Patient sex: M
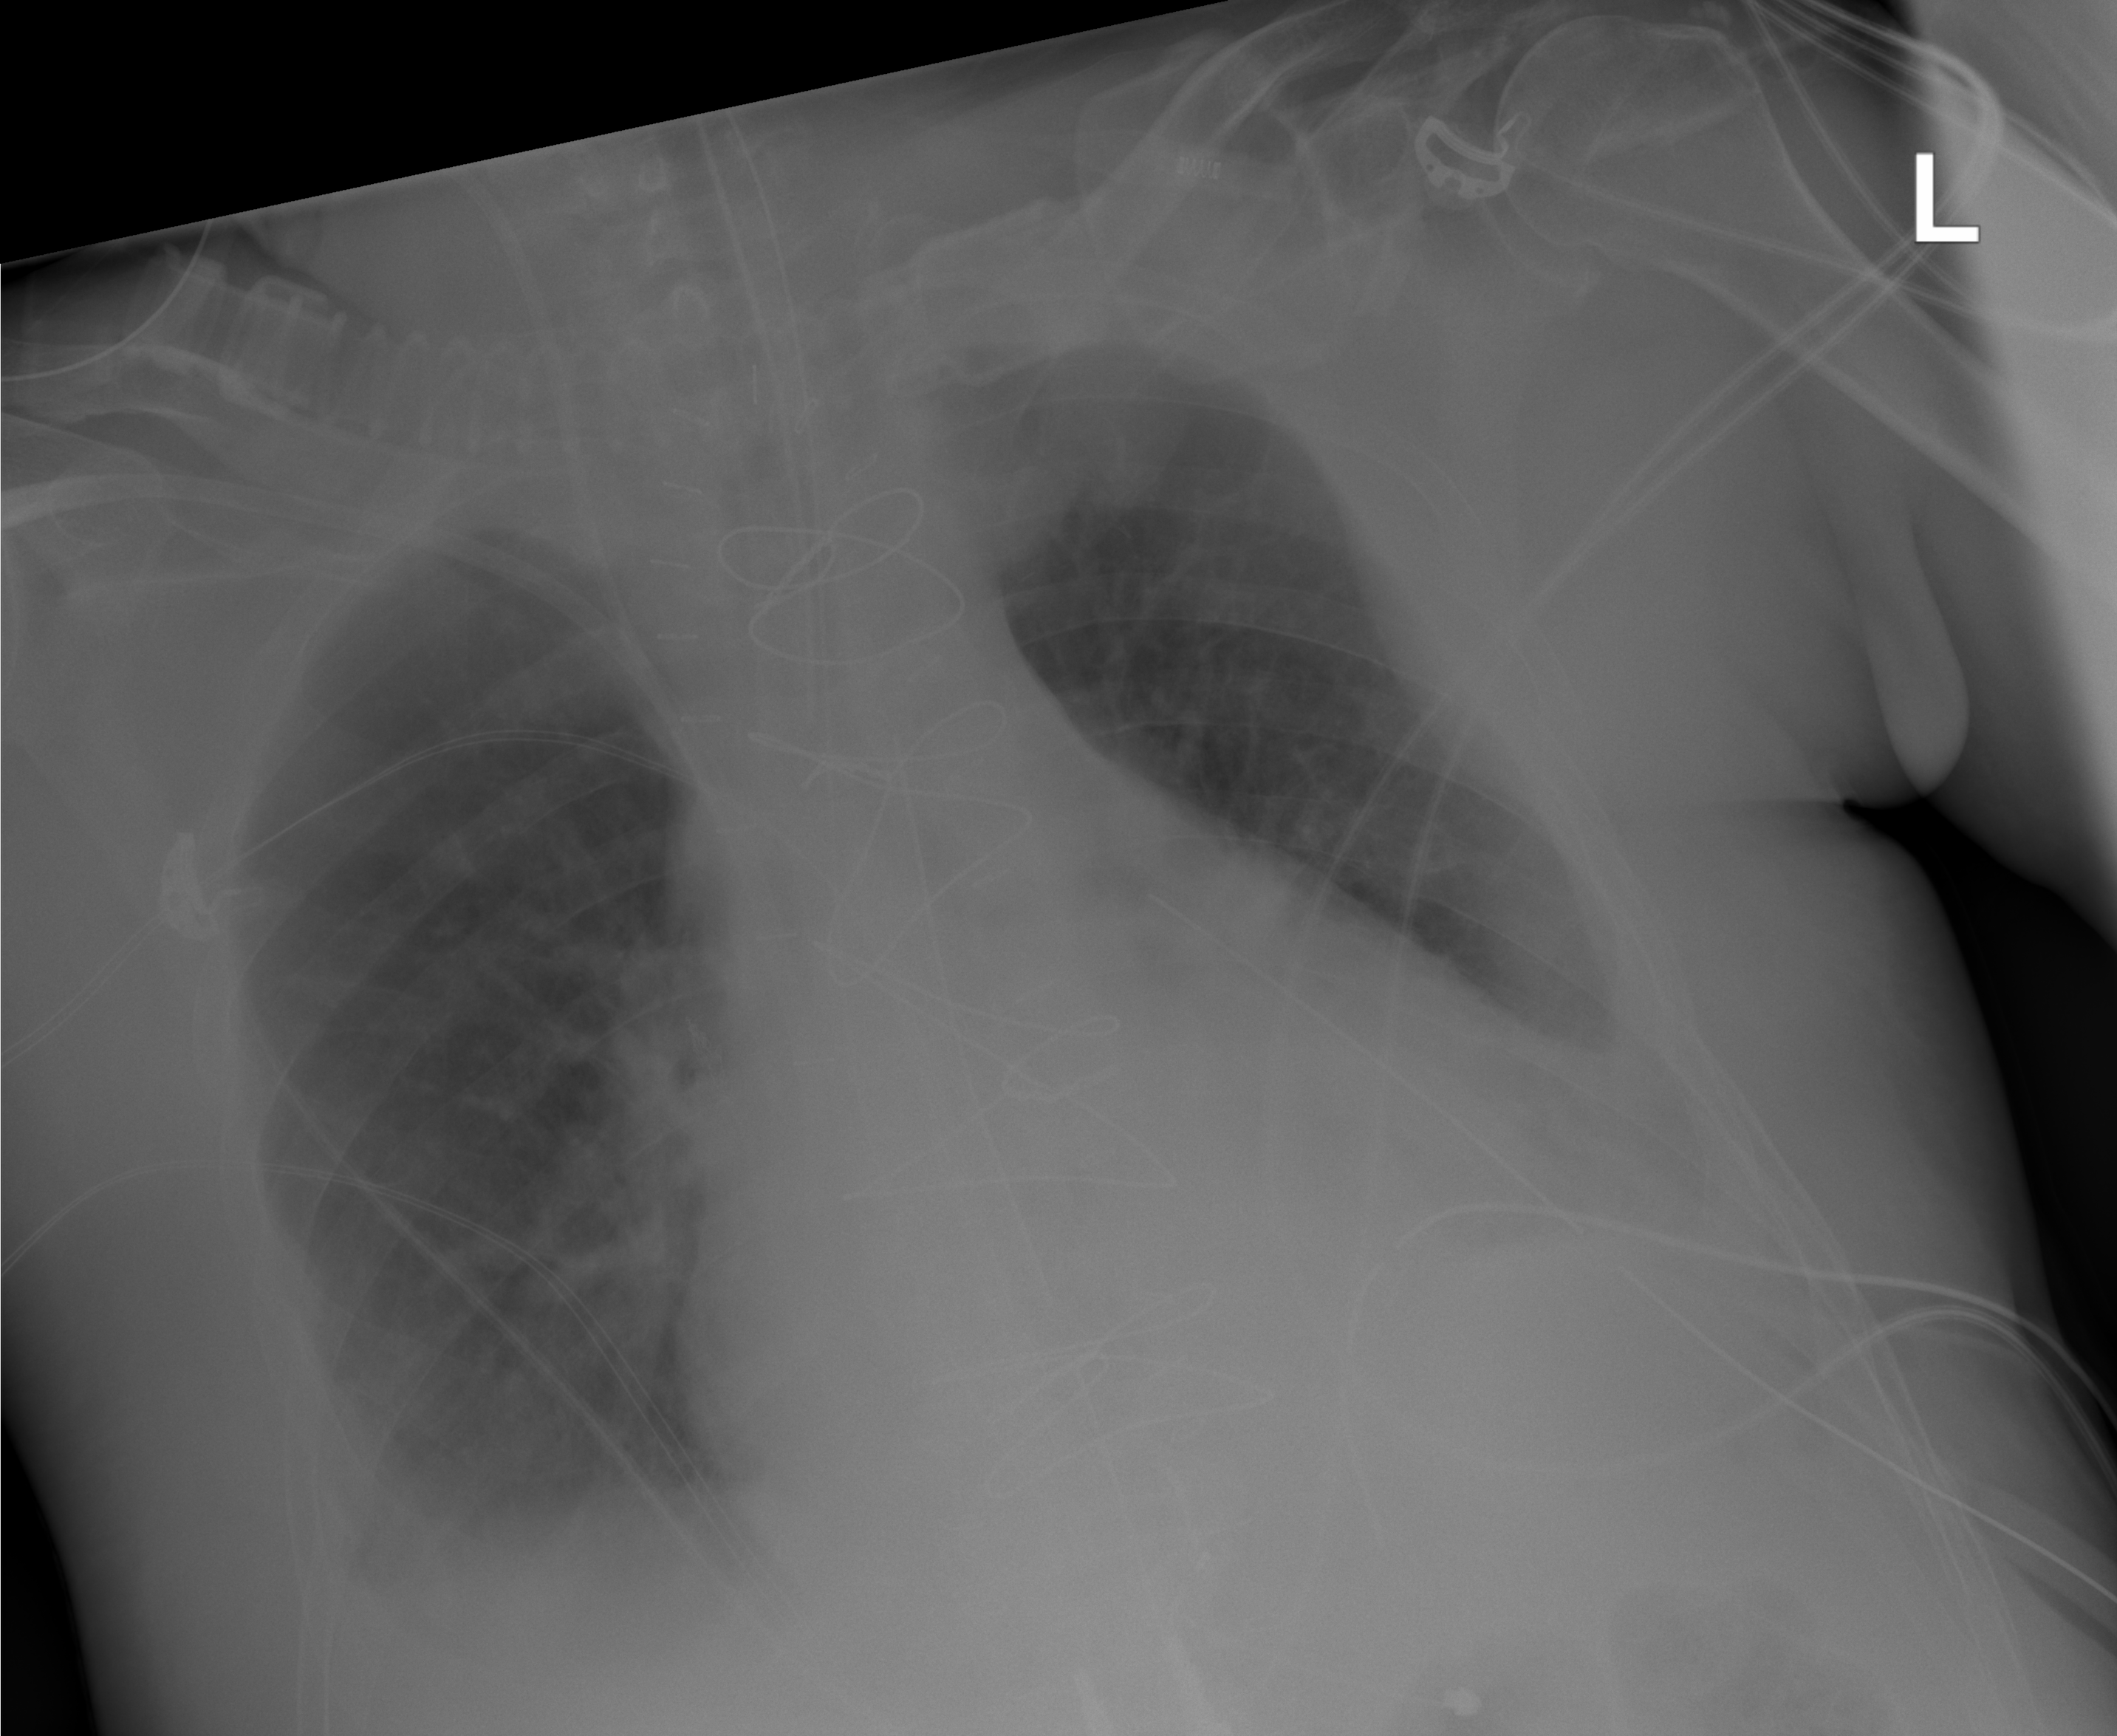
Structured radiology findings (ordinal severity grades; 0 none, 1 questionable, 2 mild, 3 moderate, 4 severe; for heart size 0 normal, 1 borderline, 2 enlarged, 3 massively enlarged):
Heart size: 2
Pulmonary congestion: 0
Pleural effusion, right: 2
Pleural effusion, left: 1
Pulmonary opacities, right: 1
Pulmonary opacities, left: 0
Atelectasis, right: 2
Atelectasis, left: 2